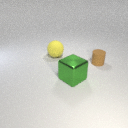
large green metal cube to the right of large yellow rubber sphere